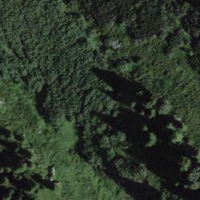
EUNIS habitat code: 31
Species observed at this site:
Achillea macrophylla